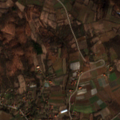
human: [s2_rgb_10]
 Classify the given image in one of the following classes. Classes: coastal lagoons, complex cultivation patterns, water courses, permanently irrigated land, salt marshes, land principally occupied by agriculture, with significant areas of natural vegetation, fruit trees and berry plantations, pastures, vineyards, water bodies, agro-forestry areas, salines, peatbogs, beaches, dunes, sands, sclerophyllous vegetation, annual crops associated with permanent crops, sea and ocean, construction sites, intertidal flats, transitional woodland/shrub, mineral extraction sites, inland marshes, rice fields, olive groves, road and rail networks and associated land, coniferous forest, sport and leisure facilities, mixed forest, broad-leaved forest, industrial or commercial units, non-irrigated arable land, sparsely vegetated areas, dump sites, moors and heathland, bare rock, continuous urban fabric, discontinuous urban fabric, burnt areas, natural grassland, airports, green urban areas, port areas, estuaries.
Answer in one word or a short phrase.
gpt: complex cultivation patterns, land principally occupied by agriculture, with significant areas of natural vegetation, broad-leaved forest